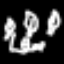
Label: leaf